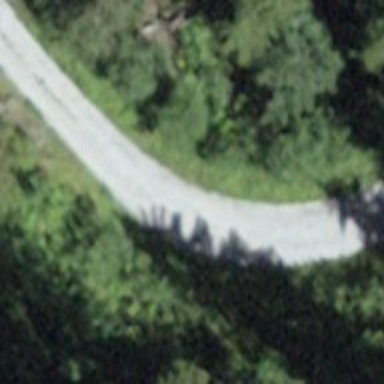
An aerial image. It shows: Unclassified road with gravel surface.